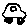
Label: car